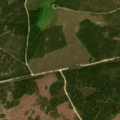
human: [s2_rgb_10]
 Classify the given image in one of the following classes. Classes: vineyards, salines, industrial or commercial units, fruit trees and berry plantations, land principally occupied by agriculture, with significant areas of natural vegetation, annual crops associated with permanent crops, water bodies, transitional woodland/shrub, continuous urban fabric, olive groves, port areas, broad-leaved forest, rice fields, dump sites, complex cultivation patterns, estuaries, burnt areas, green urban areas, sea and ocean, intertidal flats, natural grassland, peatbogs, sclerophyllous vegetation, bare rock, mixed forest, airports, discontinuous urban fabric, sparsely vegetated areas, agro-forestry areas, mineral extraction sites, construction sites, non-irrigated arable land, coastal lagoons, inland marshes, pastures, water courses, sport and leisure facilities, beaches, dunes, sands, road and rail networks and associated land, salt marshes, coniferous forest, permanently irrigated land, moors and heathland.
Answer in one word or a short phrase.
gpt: coniferous forest, transitional woodland/shrub